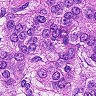
Metastatic tissue present: yes